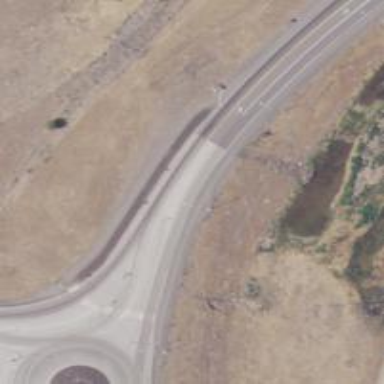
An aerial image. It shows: Primary highway.